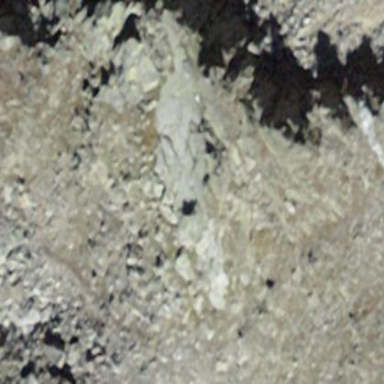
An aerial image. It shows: Landscape of bare rock.